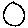
Label: moon